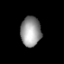
Tissue: lung
Cell type: Epithelial cells
Senescence score: 0.2072
Nuclear area (px): 593
Mean DAPI intensity: 151.059